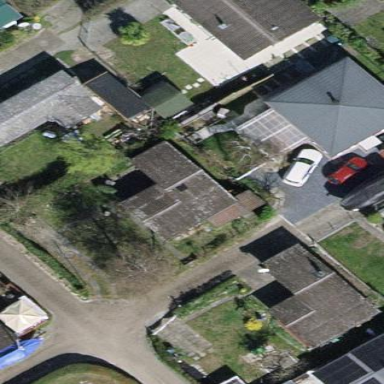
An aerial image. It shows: Static caravan.